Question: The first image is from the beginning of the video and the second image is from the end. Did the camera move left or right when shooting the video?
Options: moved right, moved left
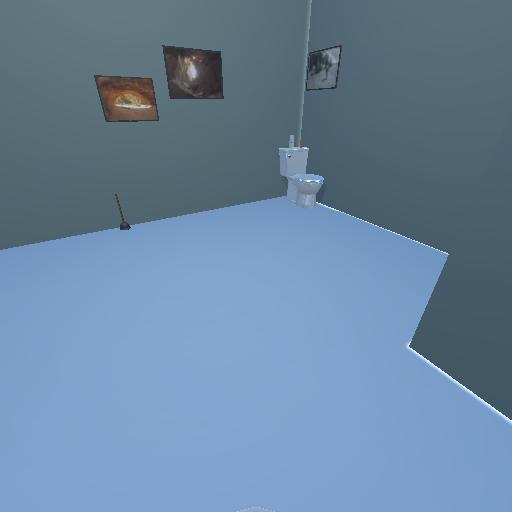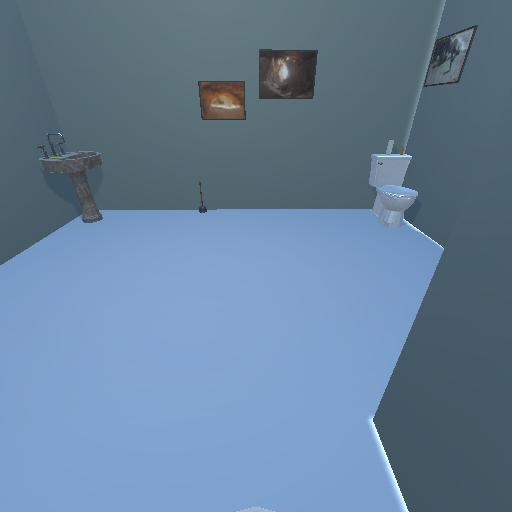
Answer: moved right